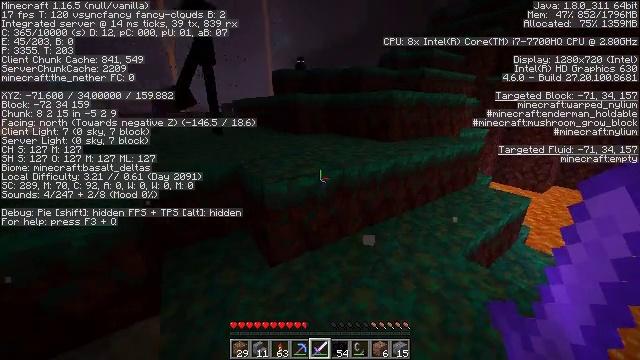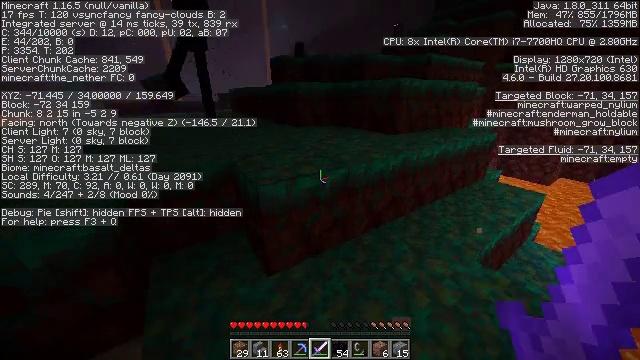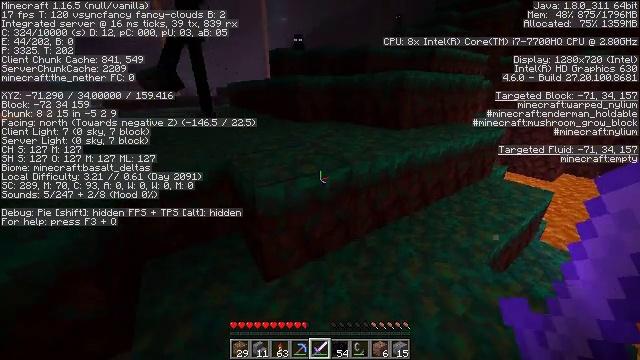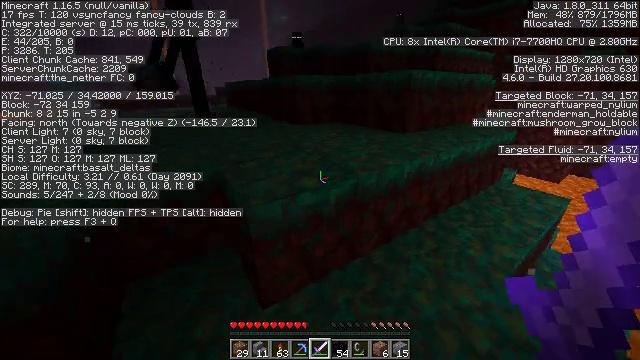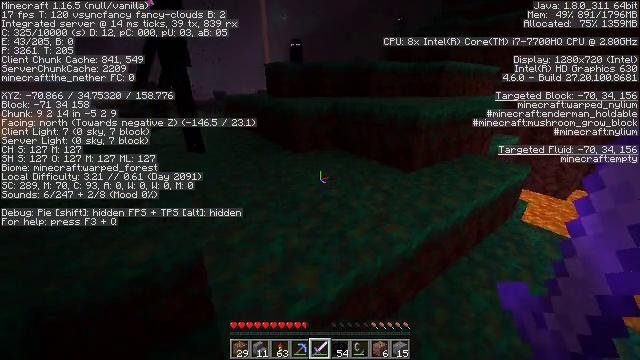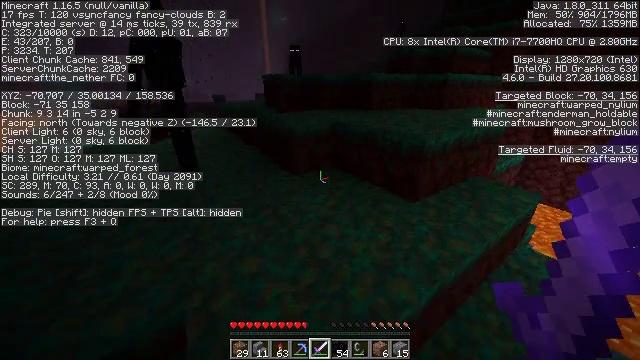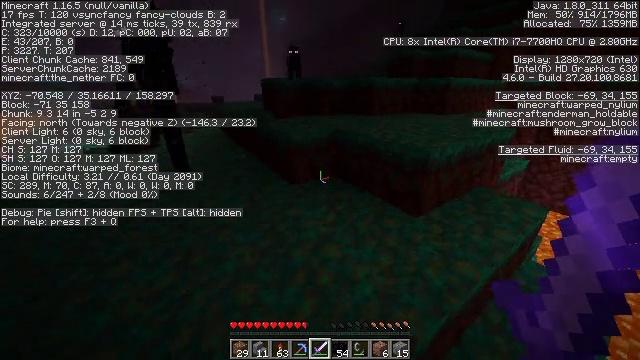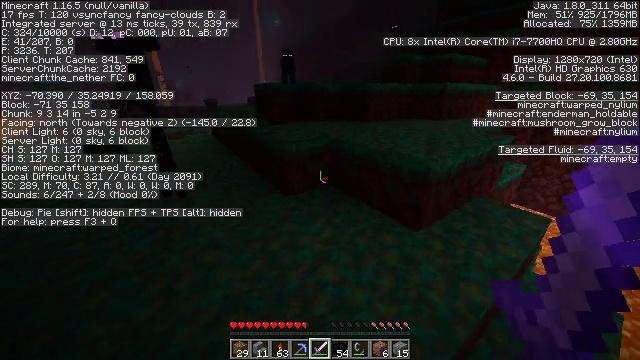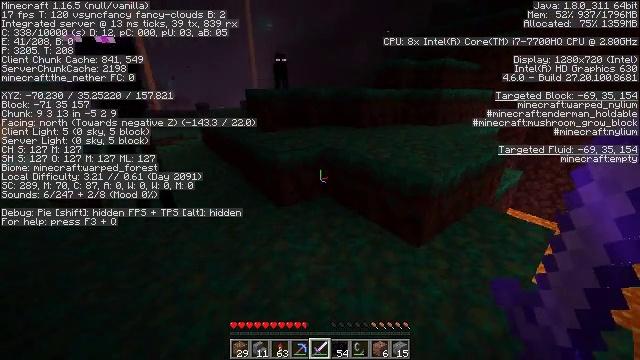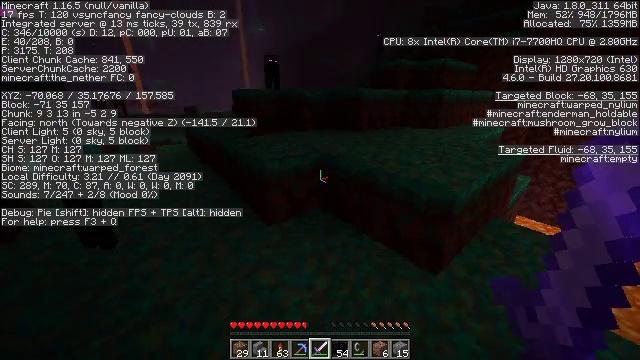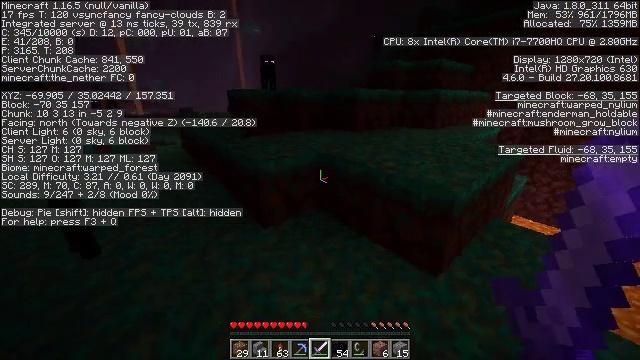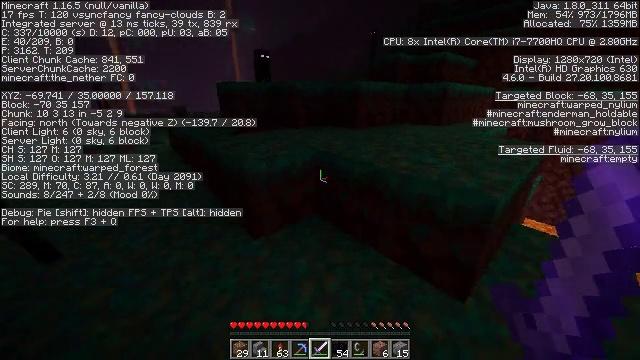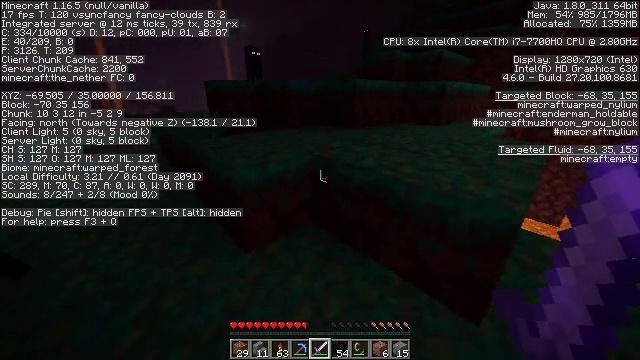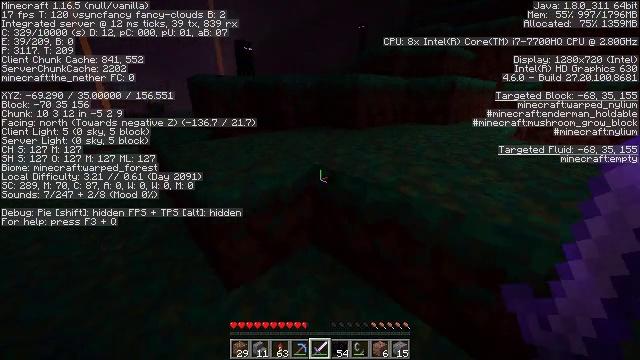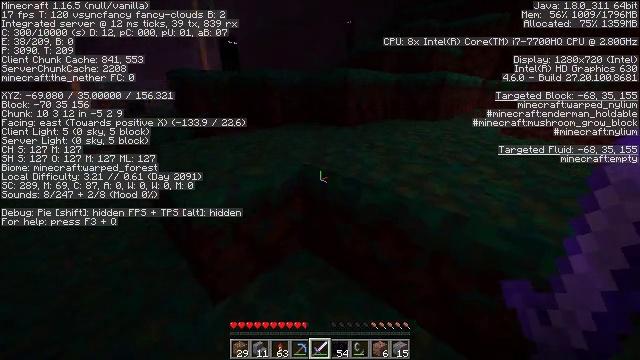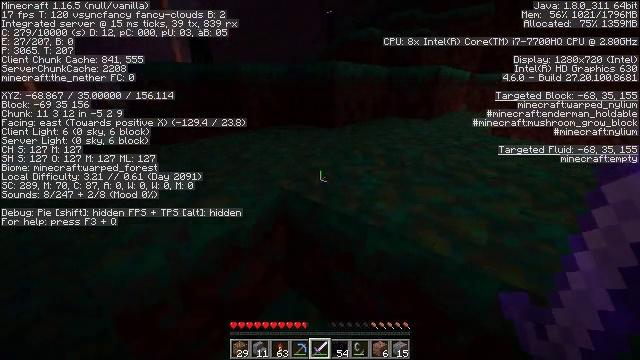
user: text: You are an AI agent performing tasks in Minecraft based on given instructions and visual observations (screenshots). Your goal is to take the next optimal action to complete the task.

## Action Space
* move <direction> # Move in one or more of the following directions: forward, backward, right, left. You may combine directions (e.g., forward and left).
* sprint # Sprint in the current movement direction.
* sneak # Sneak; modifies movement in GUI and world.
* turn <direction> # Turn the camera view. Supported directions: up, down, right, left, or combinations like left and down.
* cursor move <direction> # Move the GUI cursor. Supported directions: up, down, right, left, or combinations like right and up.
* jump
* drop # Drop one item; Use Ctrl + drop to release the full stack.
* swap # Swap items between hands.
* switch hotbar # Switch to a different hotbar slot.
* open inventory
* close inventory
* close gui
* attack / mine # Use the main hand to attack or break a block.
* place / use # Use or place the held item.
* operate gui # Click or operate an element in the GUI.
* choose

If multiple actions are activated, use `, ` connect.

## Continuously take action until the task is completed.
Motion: motion action
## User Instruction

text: Combat the magma cube.
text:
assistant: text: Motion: move forward, turn down
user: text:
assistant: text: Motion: move forward, turn down
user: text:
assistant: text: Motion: move forward, jump
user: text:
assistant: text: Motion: move forward, jump
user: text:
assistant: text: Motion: move forward, jump
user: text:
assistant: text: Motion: move forward, jump
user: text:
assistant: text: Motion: move forward, turn right
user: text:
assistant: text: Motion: move forward, turn right
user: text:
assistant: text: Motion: move forward, turn right
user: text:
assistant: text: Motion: move forward
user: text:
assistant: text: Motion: move forward
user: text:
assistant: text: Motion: move forward, turn right
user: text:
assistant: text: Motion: move forward, turn right
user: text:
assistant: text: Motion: move forward, turn right
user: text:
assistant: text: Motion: move forward, turn right and down
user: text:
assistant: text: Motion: move forward, turn right, jump
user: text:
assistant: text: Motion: move forward, turn right, jump
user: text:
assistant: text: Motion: move forward, turn right, jump
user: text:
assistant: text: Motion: move forward
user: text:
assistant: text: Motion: move forward
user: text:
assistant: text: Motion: move forward
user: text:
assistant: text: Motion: move forward
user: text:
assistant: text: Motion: move forward
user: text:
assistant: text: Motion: move forward
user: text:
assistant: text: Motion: move forward, jump
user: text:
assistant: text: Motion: move forward, jump
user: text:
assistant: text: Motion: move forward, turn right, jump
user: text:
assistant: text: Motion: move forward, turn right and up, jump
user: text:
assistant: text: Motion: move forward, turn right and up
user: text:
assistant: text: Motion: move forward, turn right and up